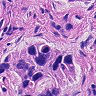
Metastatic tissue present: yes